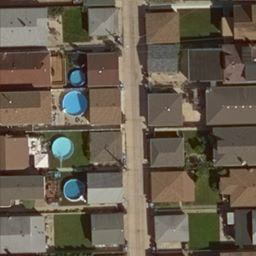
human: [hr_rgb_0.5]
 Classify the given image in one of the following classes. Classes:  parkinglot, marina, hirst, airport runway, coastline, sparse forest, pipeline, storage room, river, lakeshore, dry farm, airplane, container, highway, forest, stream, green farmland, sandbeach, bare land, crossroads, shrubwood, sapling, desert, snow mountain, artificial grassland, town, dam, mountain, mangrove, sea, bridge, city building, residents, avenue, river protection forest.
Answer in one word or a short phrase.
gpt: residents